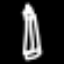
Label: pencil